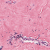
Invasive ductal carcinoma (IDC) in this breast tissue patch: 0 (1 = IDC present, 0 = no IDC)